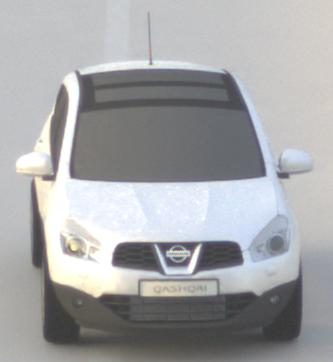
Make: Nissan
Model: Qashqai 1.6
Detailed model: Qashqai (J10)
Model produced from: 2010/03
Model produced until: 2010/08
Doors: 5
Color: white
Road condition: dry road
Daytime: sunrise or sunset
Contrast: low contrast